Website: walmart
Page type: payment
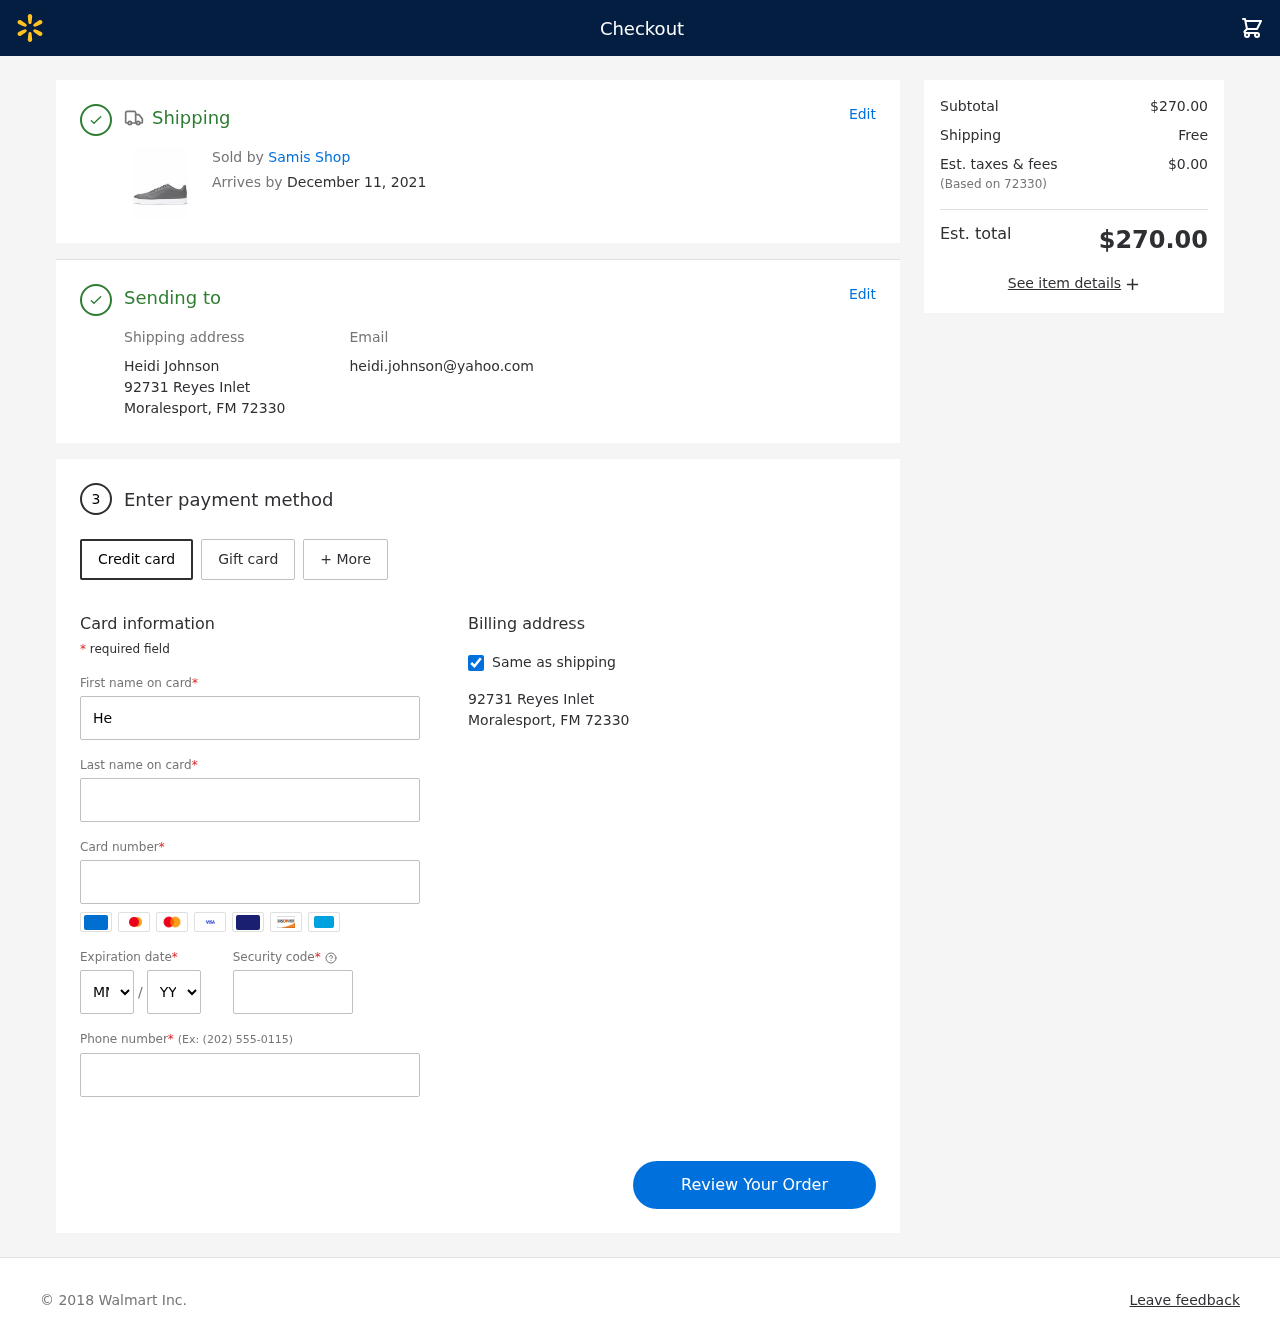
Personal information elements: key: PII_CARD_CVV
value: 447
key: PII_CARD_EXPIRY_MONTH
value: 11
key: PII_CARD_EXPIRY_YEAR
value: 28
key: PII_CARD_NUMBER
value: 6011 3914 4226 2181
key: PII_CITY_STATE_ZIP
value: Moralesport, FM 72330
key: PII_EMAIL
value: heidi.johnson@yahoo.com
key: PII_FIRSTNAME
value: Heidi
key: PII_FULLNAME
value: Heidi Johnson
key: PII_LASTNAME
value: Johnson
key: PII_PHONE
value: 7706206781
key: PII_POSTCODE
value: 72330
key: PII_STREET
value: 92731 Reyes Inlet
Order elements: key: ORDER_DELIVERY_DATE
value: December 11, 2021
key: ORDER_SUBTOTAL
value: $270.00
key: ORDER_SHIPPING_COST
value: Free
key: ORDER_TAX
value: $0.00
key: ORDER_TOTAL
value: $270.00